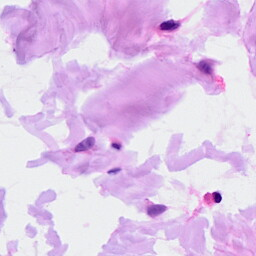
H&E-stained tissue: Ovarian